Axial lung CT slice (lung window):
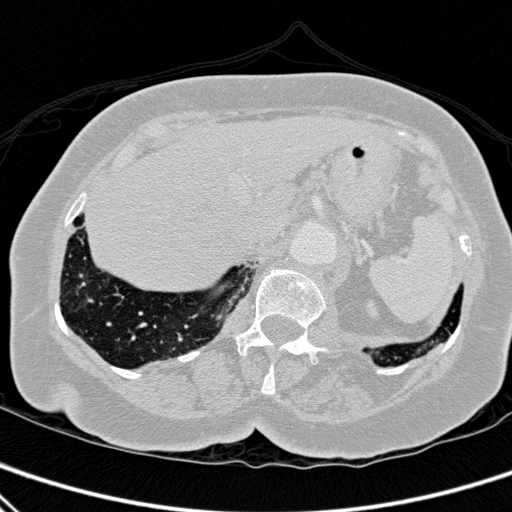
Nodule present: no